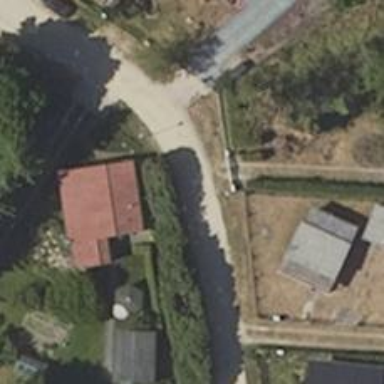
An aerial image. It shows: Residential road with compacted surface.